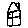
Label: house